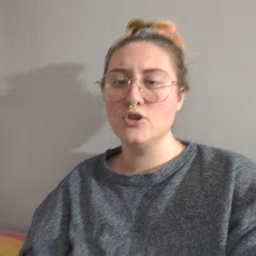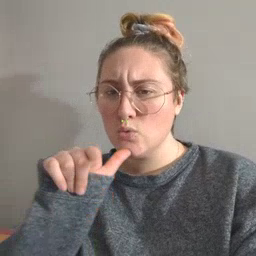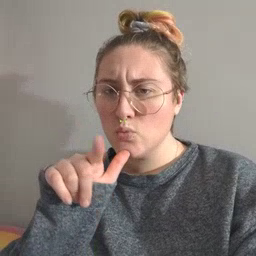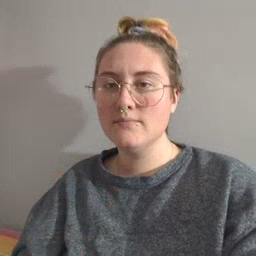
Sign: who